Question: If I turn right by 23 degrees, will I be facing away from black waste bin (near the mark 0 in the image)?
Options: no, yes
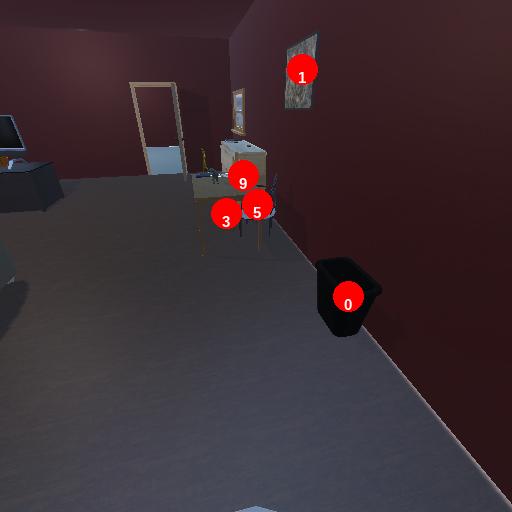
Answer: no